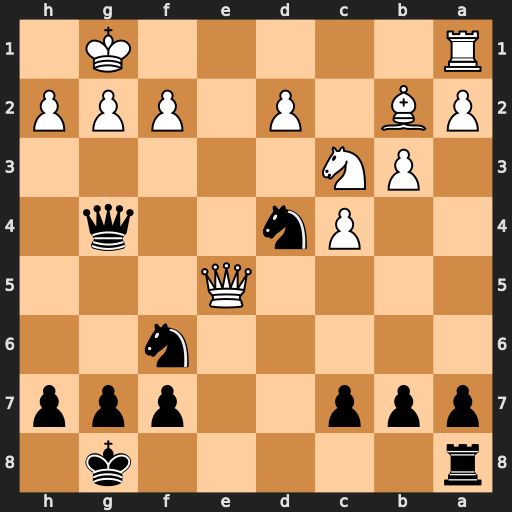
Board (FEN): r5k1/ppp2ppp/5n2/4Q3/2Pn2q1/1PN5/PB1P1PPP/R5K1
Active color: b
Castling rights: -
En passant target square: -
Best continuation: Nf3+ Kh1 Nxe5